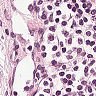
Metastatic tissue present: no